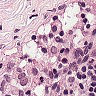
Metastatic tissue present: no